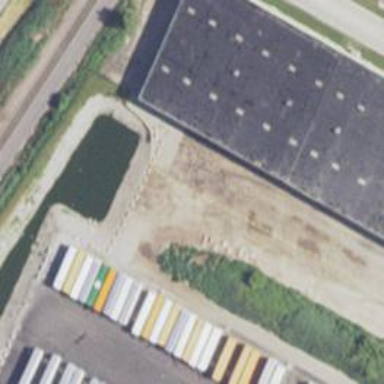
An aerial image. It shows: Abandoned railway yard.